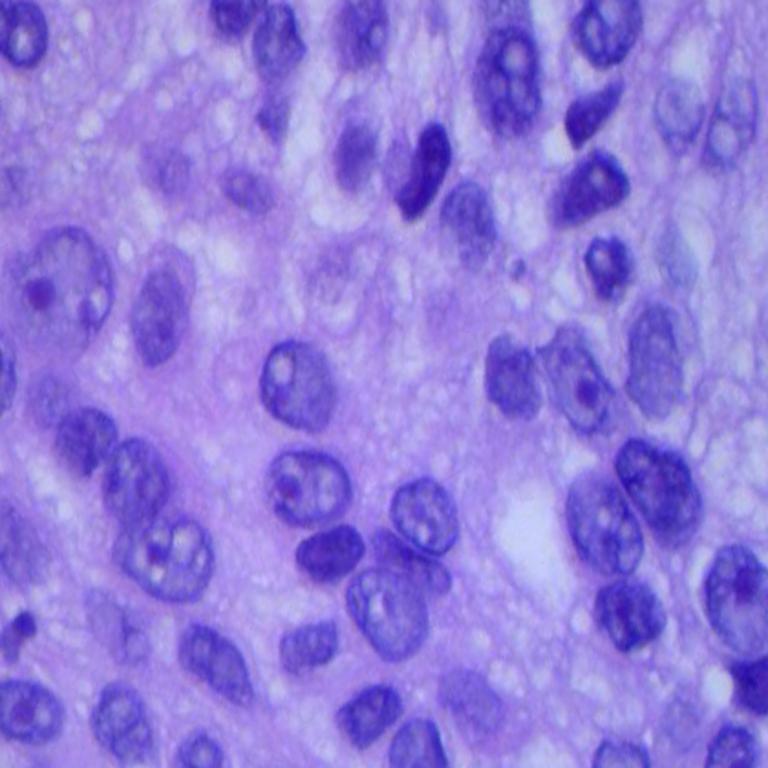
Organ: lung
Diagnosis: squamous carcinomas